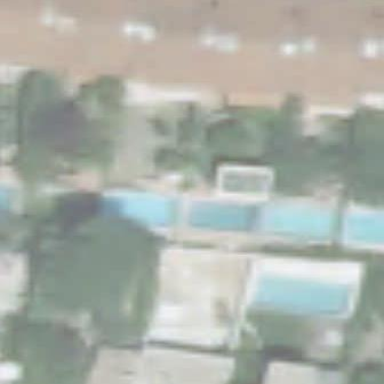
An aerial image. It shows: Swimming pool located in leisure land.